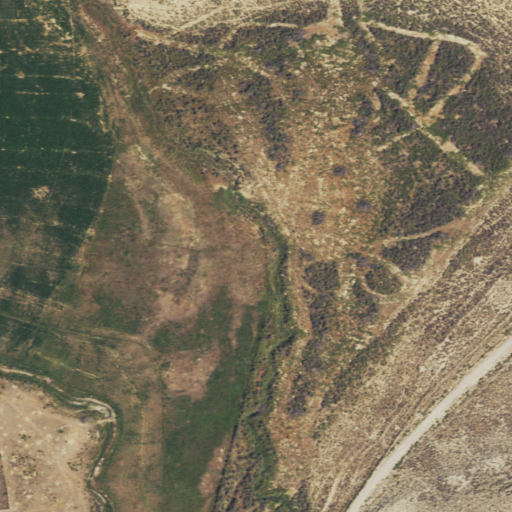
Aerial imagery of valley in Wyoming named Pomeroy Draw containing shrub, pasture, herbaceous wetlands, woody wetlands, and cultivated crops